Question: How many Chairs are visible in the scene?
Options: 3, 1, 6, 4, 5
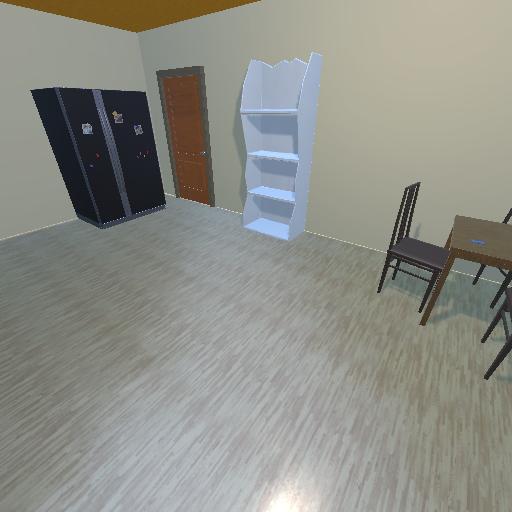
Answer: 3